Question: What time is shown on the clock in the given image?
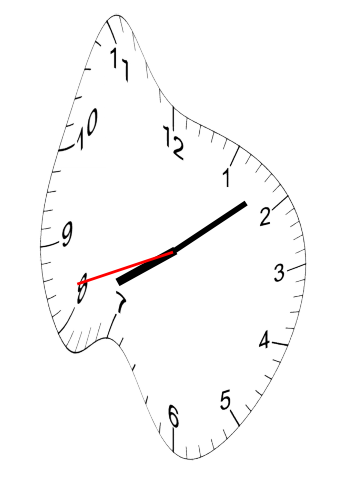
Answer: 08:08:42